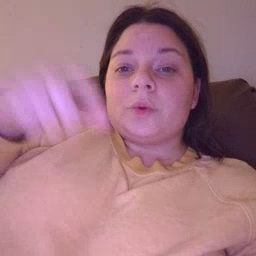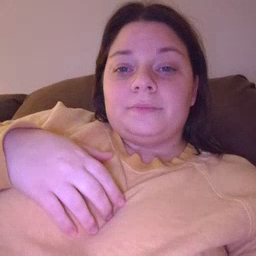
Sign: moon